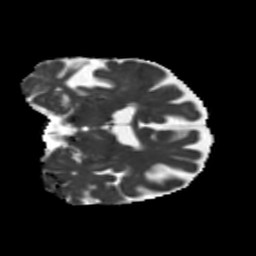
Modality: MD
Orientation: coronal
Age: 73
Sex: female
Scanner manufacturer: siemens
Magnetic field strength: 3 T
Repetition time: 5.25 s
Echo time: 0.08 s